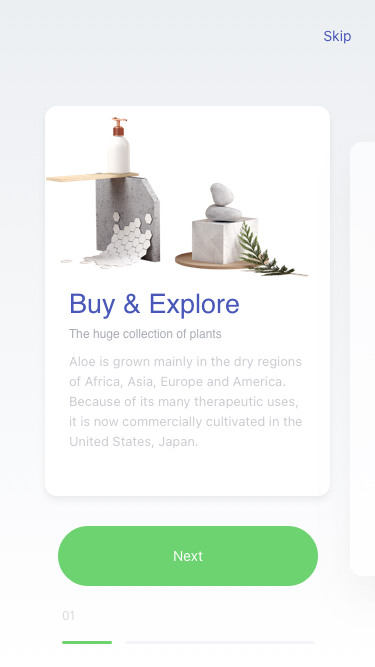
Text in this UI design:
01
Aloe is grown mainly in the dry regions of Africa, Asia, Europe and America. Because of its many therapeutic uses, it is now commercially cultivated in the United States, Japan.
Buy & Explore
The huge collection of plants
Skip